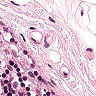
Metastatic tissue present: no